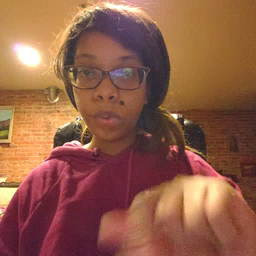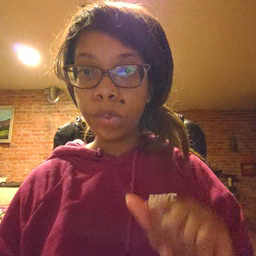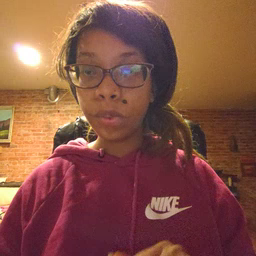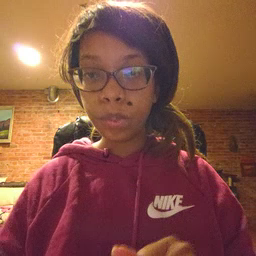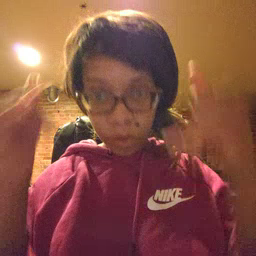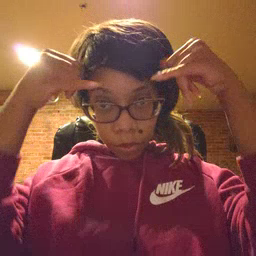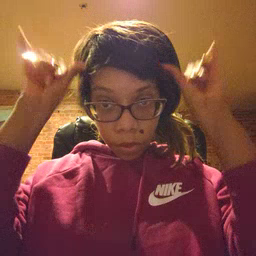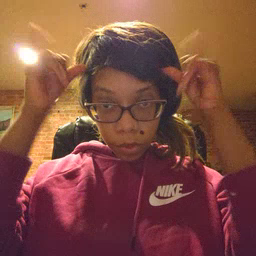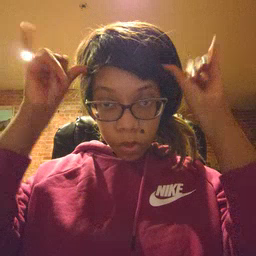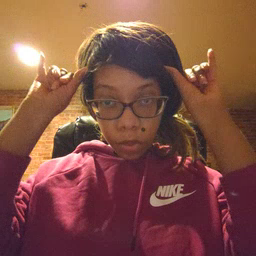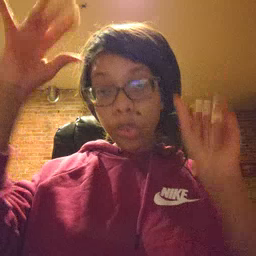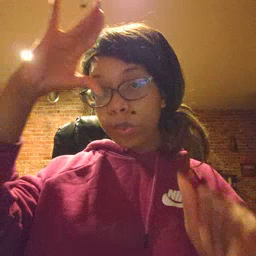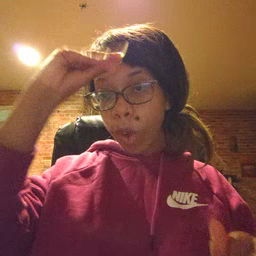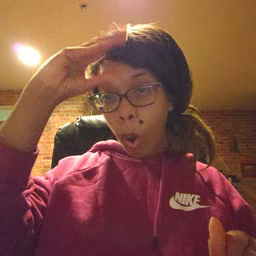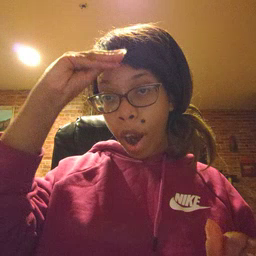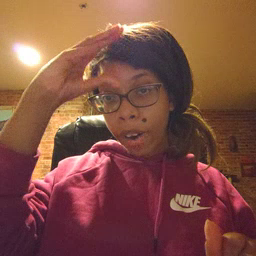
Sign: cowboy